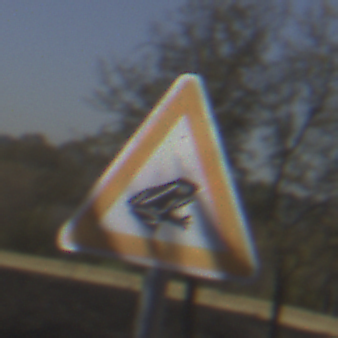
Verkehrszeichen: AmphibienwanderungLinks
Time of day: Midday
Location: Outdoor (Nature)
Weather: Clear
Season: NotSpecified
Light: Natural